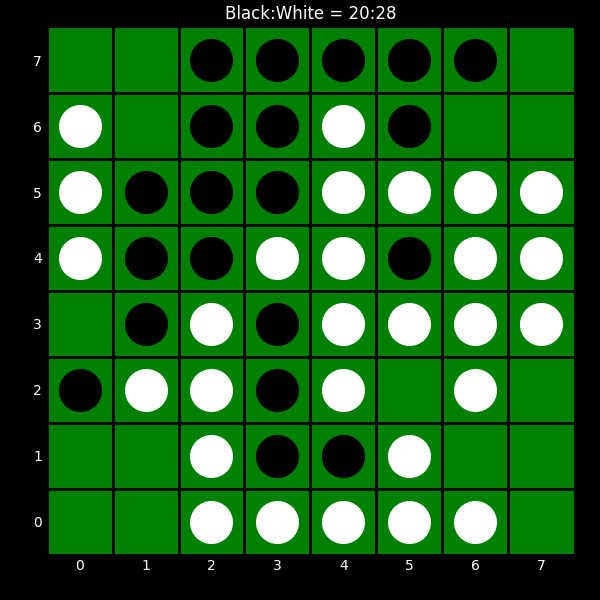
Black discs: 20
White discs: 28